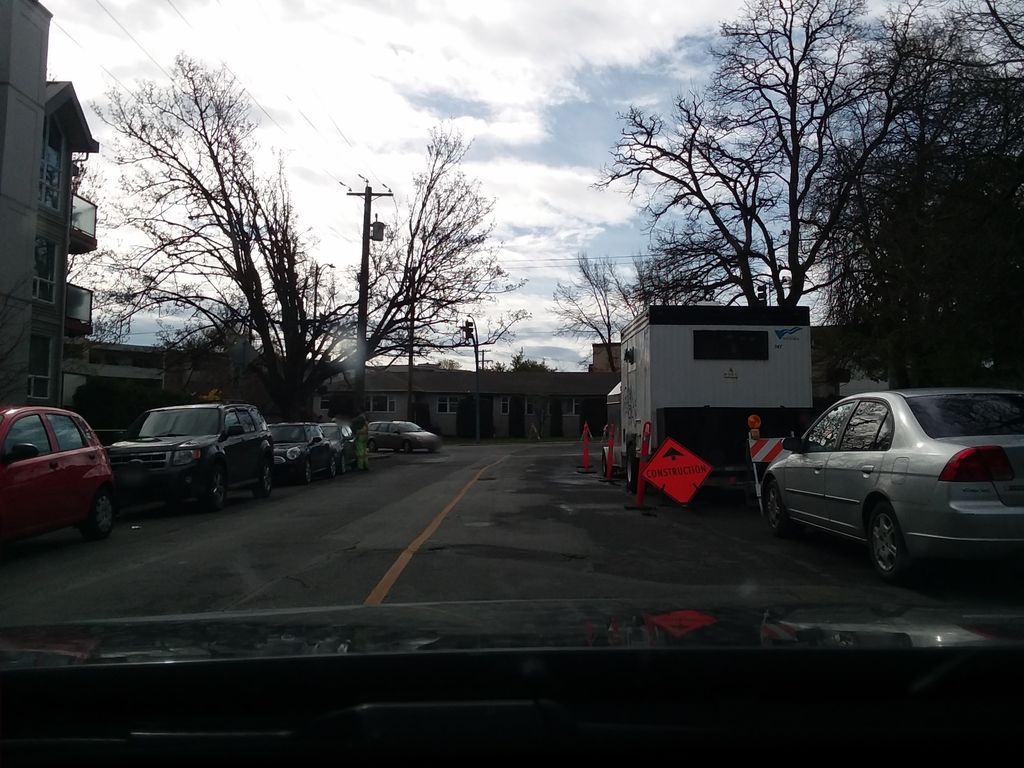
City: victoria